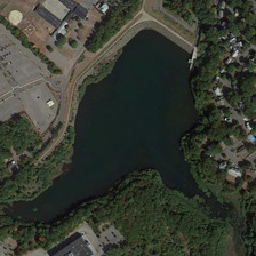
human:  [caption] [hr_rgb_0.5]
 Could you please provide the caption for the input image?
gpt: On the ground in irregular shape of the pond.

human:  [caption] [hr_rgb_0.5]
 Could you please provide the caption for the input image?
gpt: Complaints on the ground

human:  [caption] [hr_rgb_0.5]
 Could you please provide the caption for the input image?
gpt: on the ground with irregular shape of the pond.

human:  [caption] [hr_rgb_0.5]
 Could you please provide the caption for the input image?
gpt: There is an irregular shape on the pond.

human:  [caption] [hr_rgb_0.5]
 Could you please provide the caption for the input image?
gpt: On the ground with an irregular shape of the pond.